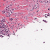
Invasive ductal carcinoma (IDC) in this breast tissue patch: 0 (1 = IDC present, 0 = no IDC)